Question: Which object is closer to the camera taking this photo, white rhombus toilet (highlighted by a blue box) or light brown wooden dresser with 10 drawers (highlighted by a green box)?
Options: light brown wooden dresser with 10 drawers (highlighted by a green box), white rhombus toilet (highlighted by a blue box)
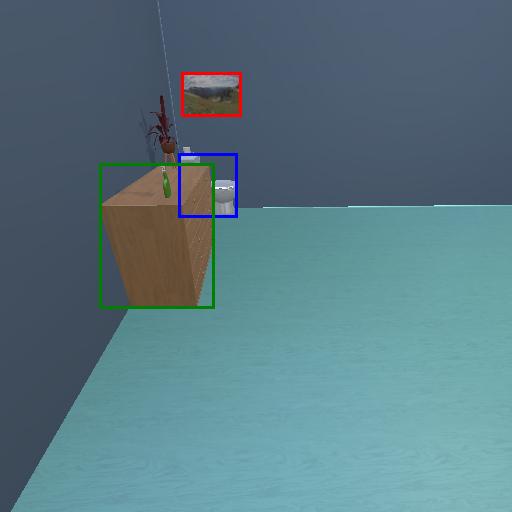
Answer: light brown wooden dresser with 10 drawers (highlighted by a green box)